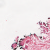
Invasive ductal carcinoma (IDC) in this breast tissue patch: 0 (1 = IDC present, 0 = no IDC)